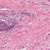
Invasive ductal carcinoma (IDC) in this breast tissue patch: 0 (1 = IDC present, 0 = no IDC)